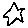
Label: star